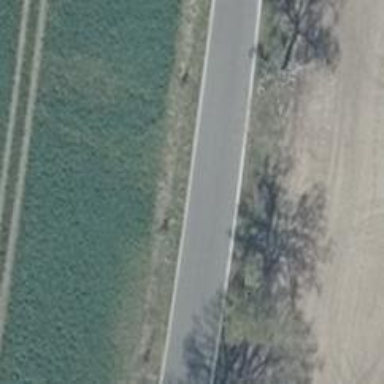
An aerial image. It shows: Tertiary road.